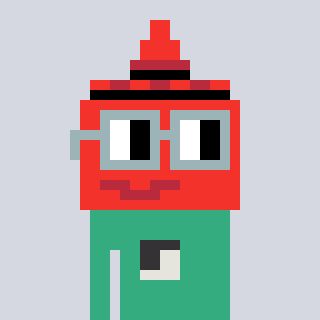
a pixel art character with square dark gray glasses, a ketchup-shaped head and a teal-colored body on a cool background